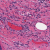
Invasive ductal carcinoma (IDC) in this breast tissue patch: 0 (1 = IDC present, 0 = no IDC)